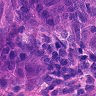
Metastatic tissue present: yes